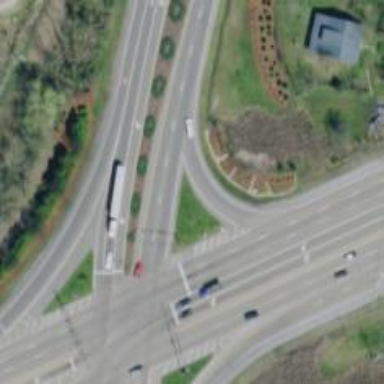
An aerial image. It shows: Trunk link highway.